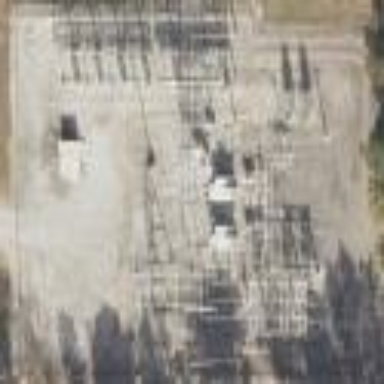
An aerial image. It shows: Distribution power substation secured by fence.